Aerial crown-view tile of a tropical tree (Barro Colorado Island, Panama), acquired 20240716:
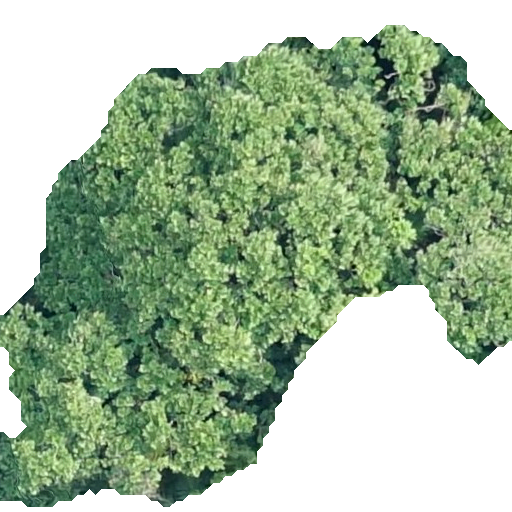
Species: Anacardium excelsum
GBIF accepted scientific name: Anacardium excelsum
Crown area: 267.646 m²